Question: How can I prevent ggplot from repeating all geoms multiple times in each facet?
Imagine I want to create a plot that shows the temperature along the x-axis across multiple facets. For added effect, I create two geom_rects() that show if the temperature is above or below freezing.
In group "A" geom_rect is drawn once.
In group "B" geom_rect is drawn twice.
In group "C" geom_rect is drawn three times.
Because geom_rect is repeated different times the alpha value of the facets becomes different (please note the difference from top to bottom).
How can I avoid this?
'''
library(tidyverse)
set.seed(1)
df <- tibble(
facet_var = c("A", "B", "B", "C", "C", "C"),
celcius = rnorm(n = 6),
y = as.factor(c(1, 1, 2, 1, 2, 3)))
df %>%
ggplot(aes(x = celcius, y = y))+
geom_point()+
geom_rect(xmin = -2.5, xmax=0.0,
ymax=3.5 , ymin=0,
fill = "blue", alpha =0.2)+
geom_rect(xmin = 0, xmax=2,
ymax=3.5, ymin=0,
fill = "red", alpha =0.2)+
facet_grid(rows = vars(facet_var), scales = "free_y", space = "free_y")
'''

<URL>
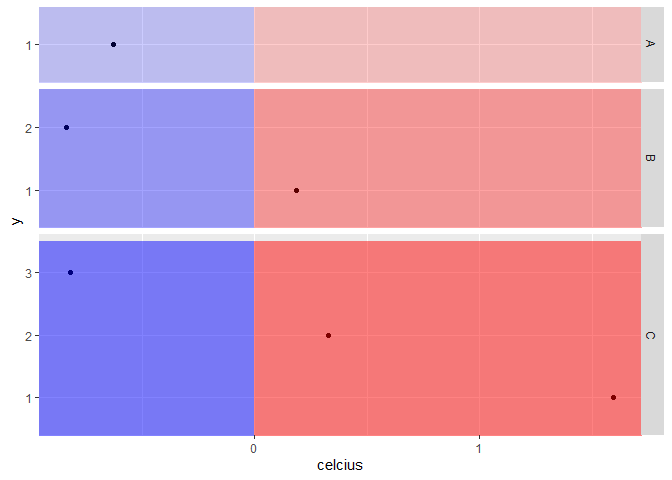
Answer: You could use 'annotate' with geom 'rect':
(Set 'ymin' to '-Inf' and 'ymax' to 'Inf' to retain the '"free_y"' spacing.)
'''
library(tidyverse)
set.seed(1)
df <- tibble(
facet_var = c("A", "B", "B", "C", "C", "C"),
celcius = rnorm(n = 6),
y = as.factor(c(1, 1, 2, 1, 2, 3)))
df %>%
ggplot(aes(celcius, y)) +
geom_point() +
annotate("rect", xmin = -2.5, xmax = 0.0, ymin = -Inf, ymax = Inf, fill = "blue", alpha = 0.2) +
annotate("rect", xmin = 0, xmax = 2, ymin = -Inf, ymax = Inf, fill = "red", alpha = 0.2) +
facet_grid(rows = vars(facet_var), scales = "free_y", space = "free_y")
'''

<URL>